Question: I am in process of developing a Wowza service for broadcasting on am Amazon + wowza+ cloudfront setup with a bit of extra logic .
The application runs smooth when tested on local machine via Eclipse IDE . However the same settings on amazon shows loadHTTPProvider error .
I have tried changing the permission and owner to same as other for my application components inside conf and applications folders however all in vain as it doesnot show me required output . .
Here is the error trace . Any help on suggesting what might be missing here are most welcomed .

( I had posted this question on <URL>
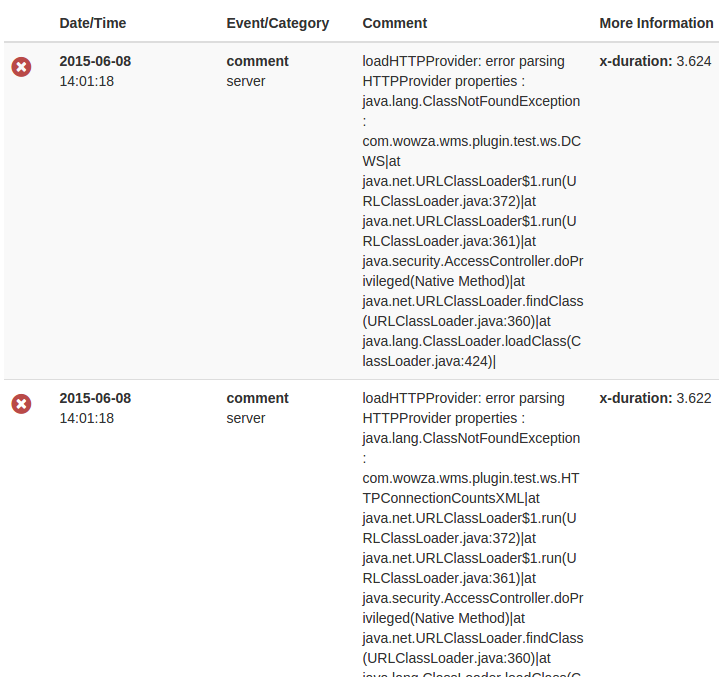
Answer: I'd first confirm that you've placed the custom http provider jar file in your production environment (lib folder) along with any other jar files that it may reference. Then restart Wowza and try again.
If you should experience any further trouble, valid license holders can send support requests to support[at]wowza.com. If you do this, please ensure you include a zip file of your production conf/ and lib/ folders for further review.
Thanks!
Matt